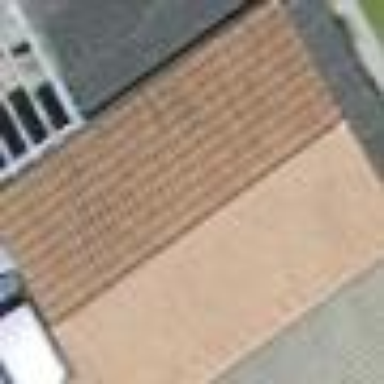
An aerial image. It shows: View of roof of building.